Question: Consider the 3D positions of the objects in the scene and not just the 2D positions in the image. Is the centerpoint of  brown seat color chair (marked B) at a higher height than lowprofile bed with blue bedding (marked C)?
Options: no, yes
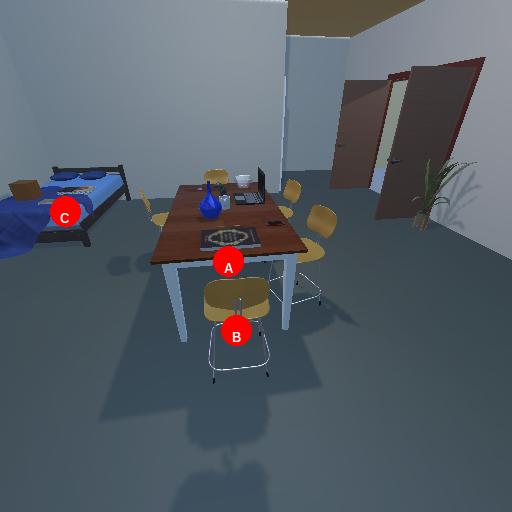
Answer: no